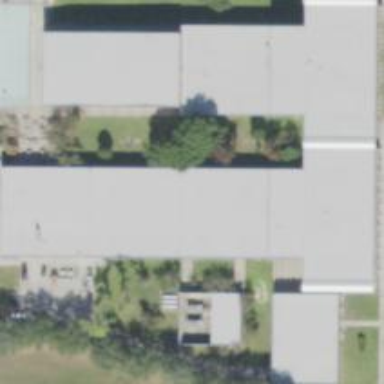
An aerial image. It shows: School building.